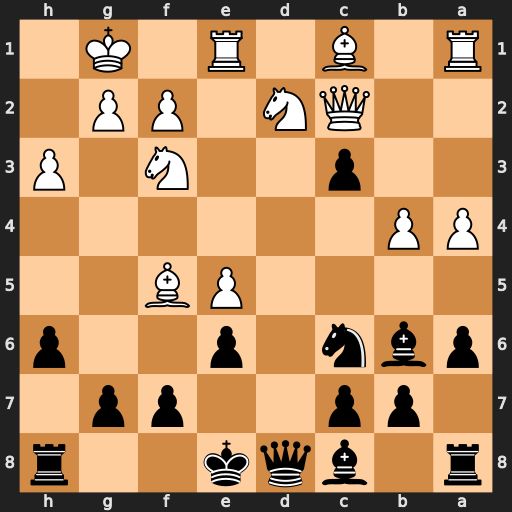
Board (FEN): r1bqk2r/1pp2pp1/pbn1p2p/4PB2/PP6/2p2N1P/2QN1PP1/R1B1R1K1
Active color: b
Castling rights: kq
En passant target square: -
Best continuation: cxd2 Bxd2 exf5